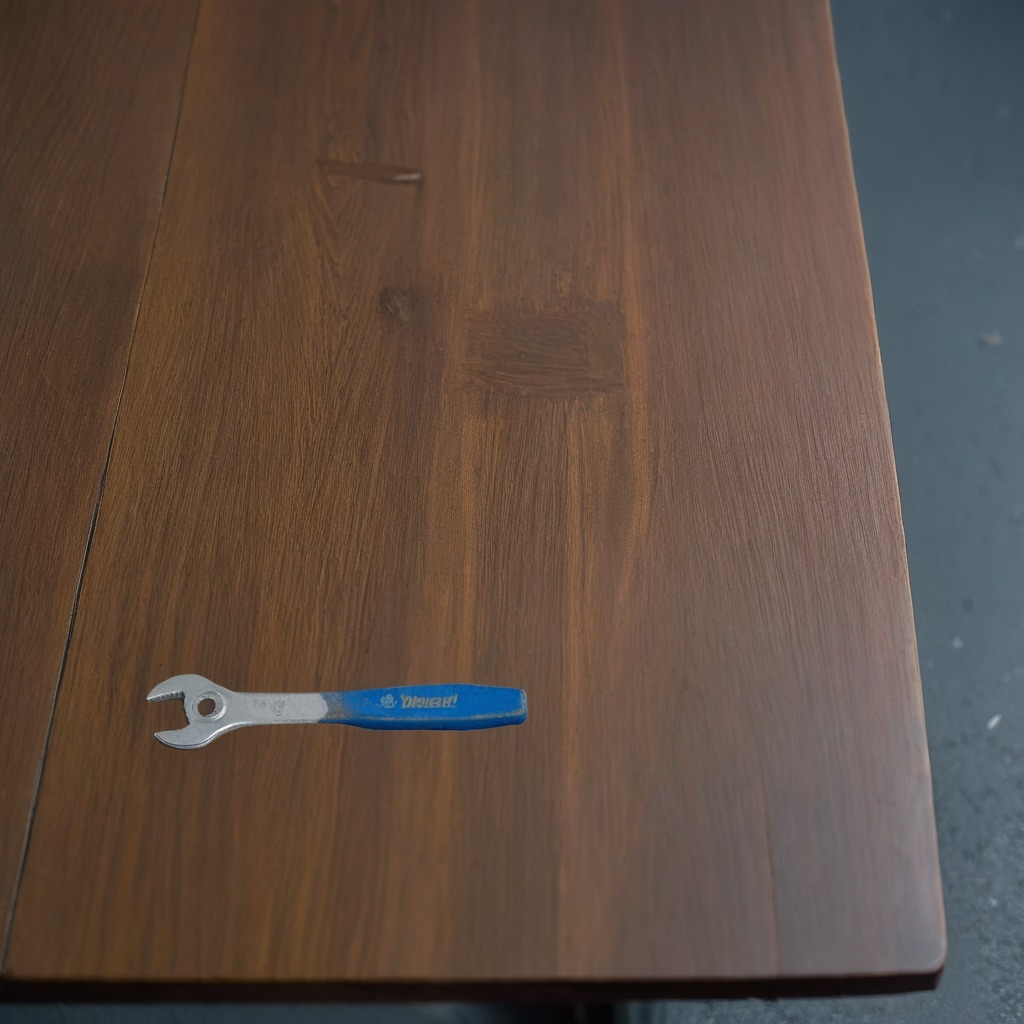
An old wrench lies on the table.